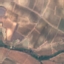
Land use / land cover class: PermanentCrop